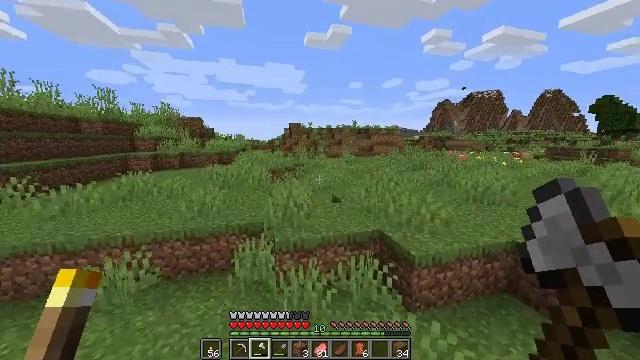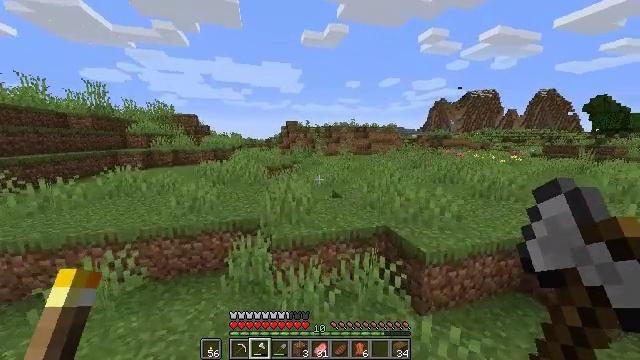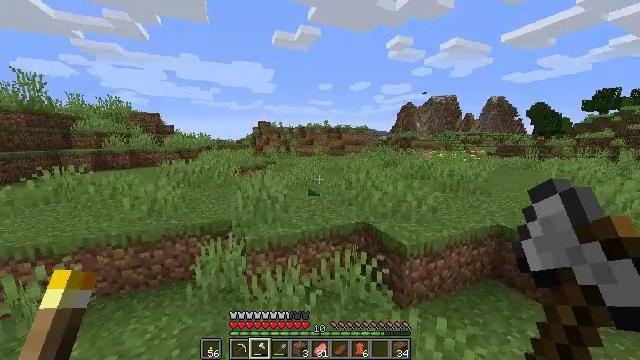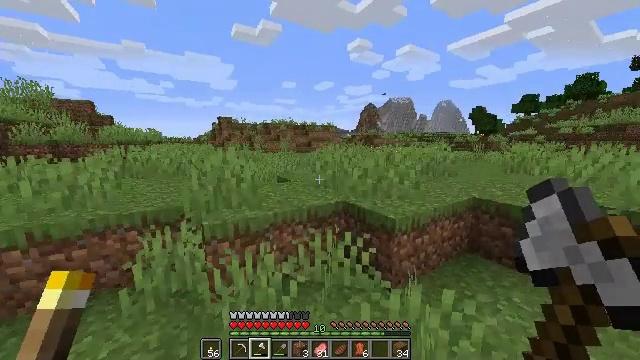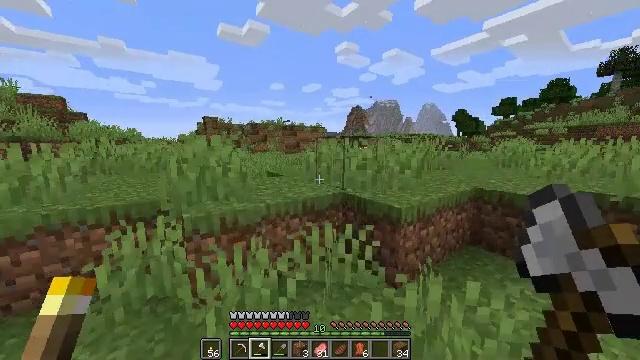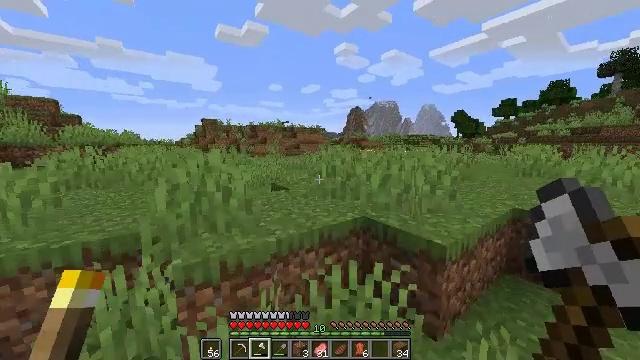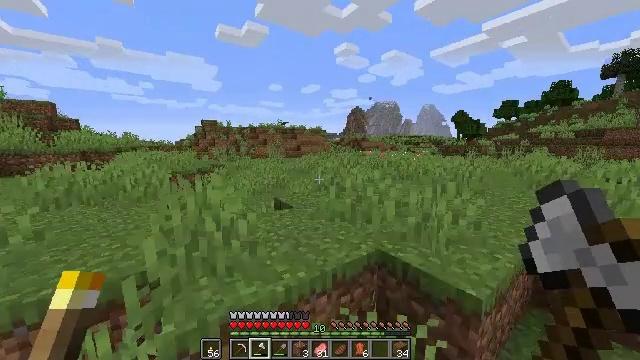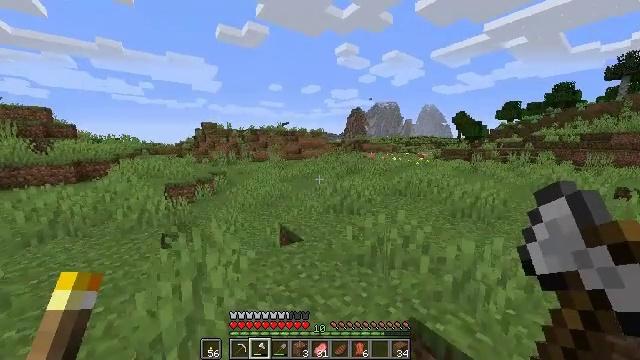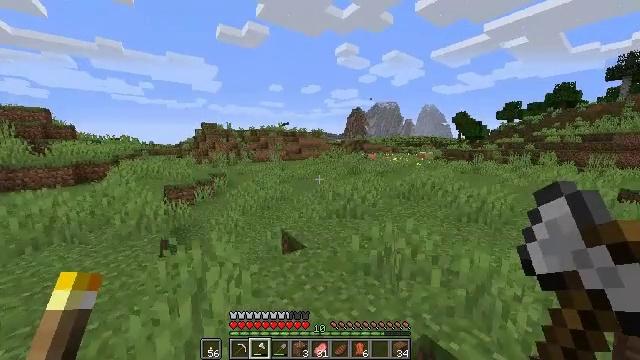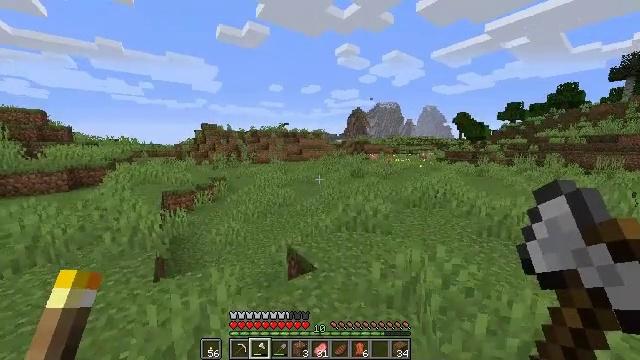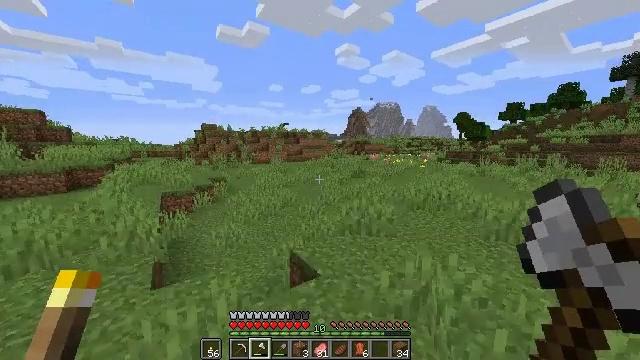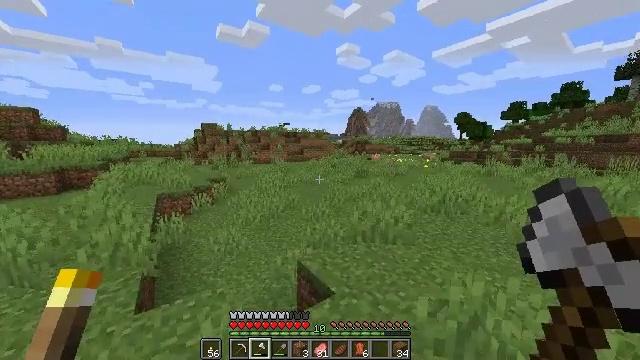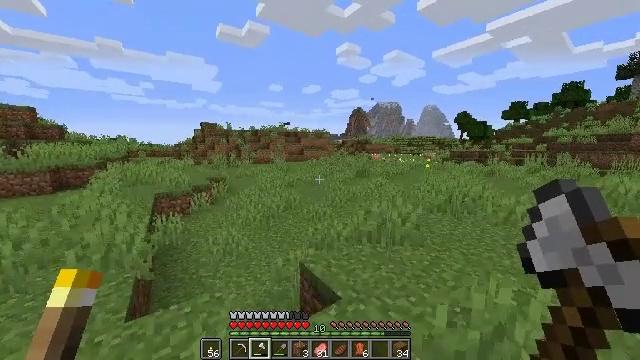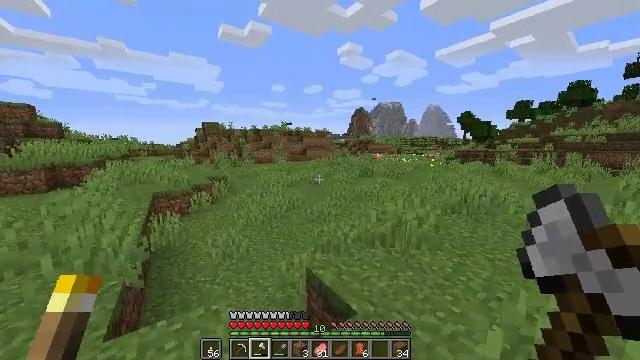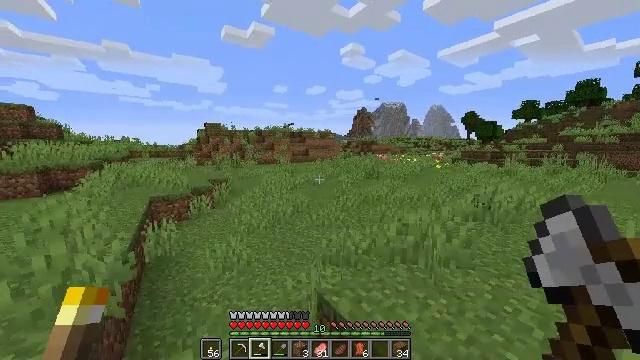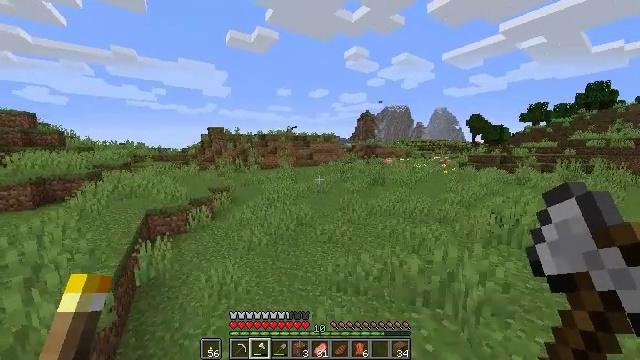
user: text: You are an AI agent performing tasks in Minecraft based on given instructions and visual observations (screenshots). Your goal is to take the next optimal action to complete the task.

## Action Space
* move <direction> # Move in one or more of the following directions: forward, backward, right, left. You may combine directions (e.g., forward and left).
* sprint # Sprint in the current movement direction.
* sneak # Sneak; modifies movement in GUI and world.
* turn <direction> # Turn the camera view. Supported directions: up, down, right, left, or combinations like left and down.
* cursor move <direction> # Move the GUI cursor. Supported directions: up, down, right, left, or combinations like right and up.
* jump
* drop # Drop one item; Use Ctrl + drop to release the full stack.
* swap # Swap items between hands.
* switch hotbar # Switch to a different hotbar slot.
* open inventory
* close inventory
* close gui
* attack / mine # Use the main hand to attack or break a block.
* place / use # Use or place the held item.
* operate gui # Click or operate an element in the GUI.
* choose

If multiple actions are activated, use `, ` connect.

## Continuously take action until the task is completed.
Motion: motion action
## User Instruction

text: Mine a hay block from the field.
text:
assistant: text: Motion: move forward, sprint, jump
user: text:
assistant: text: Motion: move forward, sprint, turn right, jump
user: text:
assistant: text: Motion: move forward, sprint, turn right, jump
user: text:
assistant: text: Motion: move forward, sprint, turn right, jump
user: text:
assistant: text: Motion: move forward and move left, sprint, jump
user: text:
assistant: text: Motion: move forward and move left, sprint, jump
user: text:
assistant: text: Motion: move forward and move left, sprint, jump
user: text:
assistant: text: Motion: move forward and move left, sprint, jump
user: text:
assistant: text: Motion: move forward, sprint, jump
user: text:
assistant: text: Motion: move forward, sprint, jump
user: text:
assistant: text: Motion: move forward, sprint, jump
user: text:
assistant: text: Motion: move forward, sprint, jump
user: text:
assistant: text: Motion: move forward, sprint, jump
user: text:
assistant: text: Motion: move forward, sprint, jump
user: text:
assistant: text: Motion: move forward, sprint, jump
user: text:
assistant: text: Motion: move forward, sprint, turn left, jump
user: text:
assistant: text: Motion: move forward, sprint, turn left, jump
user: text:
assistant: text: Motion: move forward, sprint, turn left, jump
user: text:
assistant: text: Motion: move forward, sprint, jump
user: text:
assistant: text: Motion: move forward, sprint, jump
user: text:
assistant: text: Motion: move forward, sprint, jump
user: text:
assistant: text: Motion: move forward, sprint, turn left, jump
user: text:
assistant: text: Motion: move forward, sprint, turn left, jump
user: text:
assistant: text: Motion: move forward, sprint, turn left, jump
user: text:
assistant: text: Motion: move forward, sprint, turn left, jump
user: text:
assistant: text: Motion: move forward, sprint, jump
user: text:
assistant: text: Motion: move forward, sprint, jump
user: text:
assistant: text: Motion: move forward, sprint, jump
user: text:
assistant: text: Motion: move forward, sprint, jump
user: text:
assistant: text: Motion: move forward, sprint, jump